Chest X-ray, PA view. Patient: 63 years old, sex M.
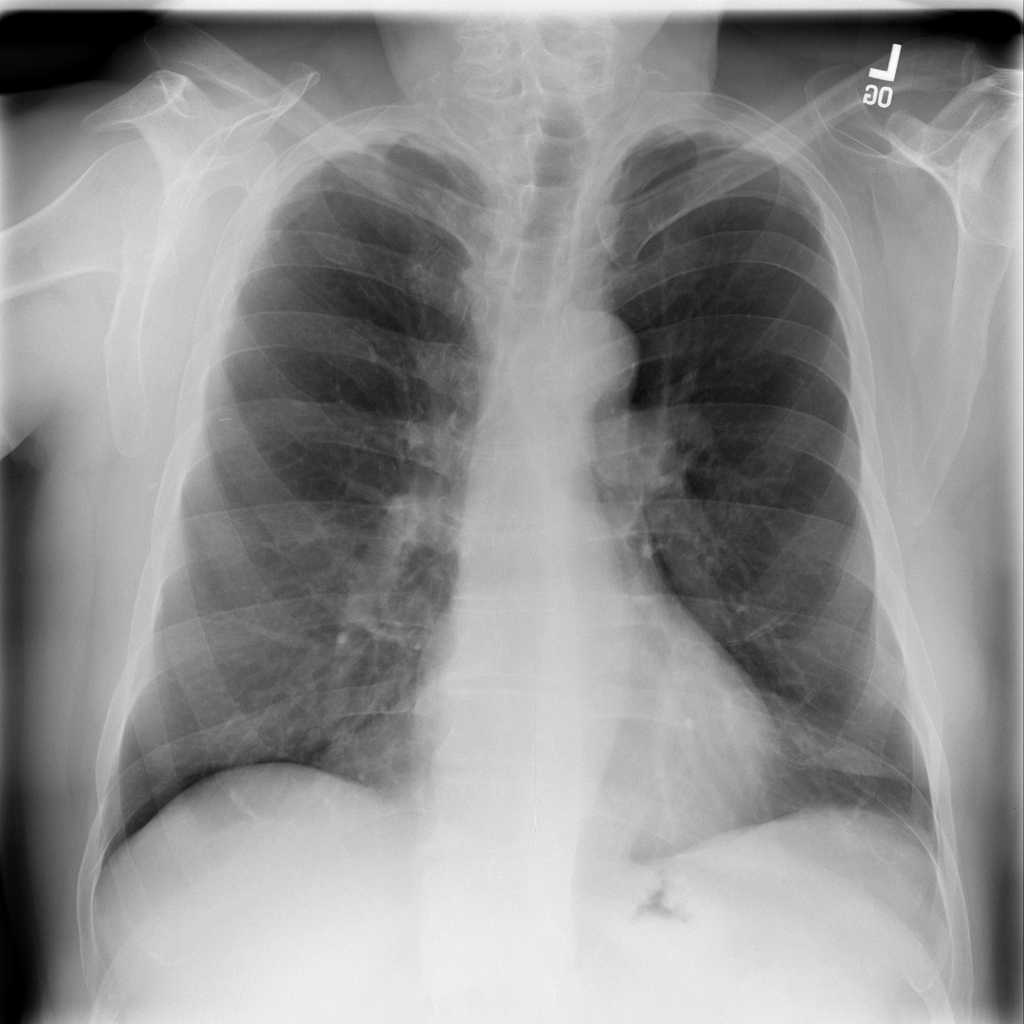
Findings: No Finding